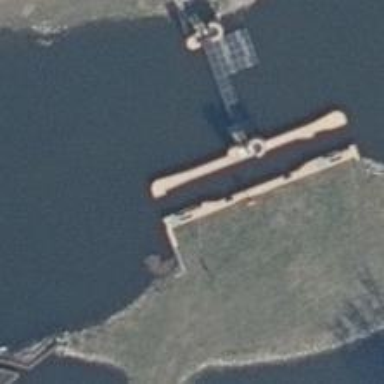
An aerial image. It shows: River with lock obstacle.